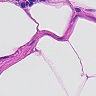
Metastatic tissue present: no